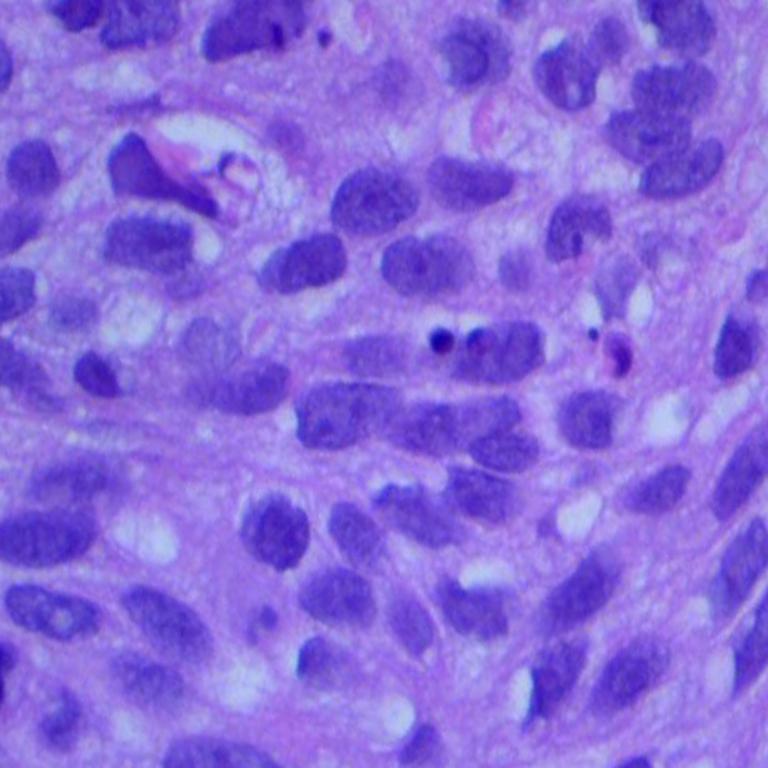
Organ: lung
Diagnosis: squamous carcinomas